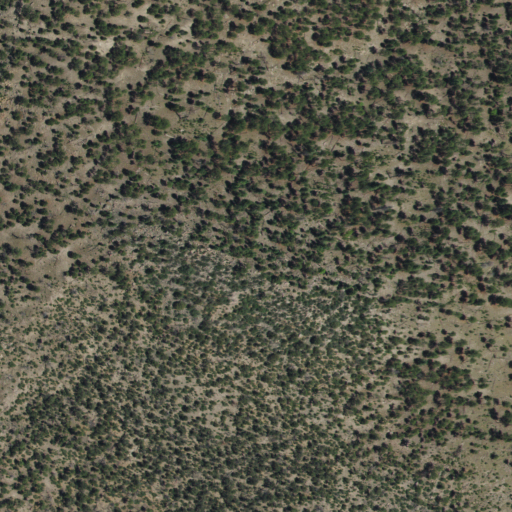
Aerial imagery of mountain in New Mexico named Taylor Peak containing evergreen forest and shrub